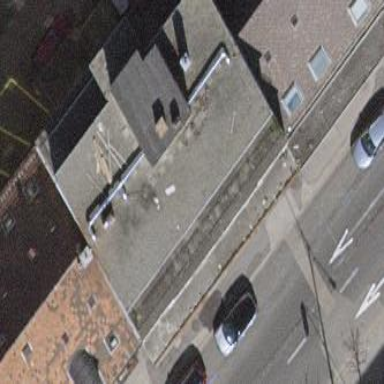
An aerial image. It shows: View of roof of building.